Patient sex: M
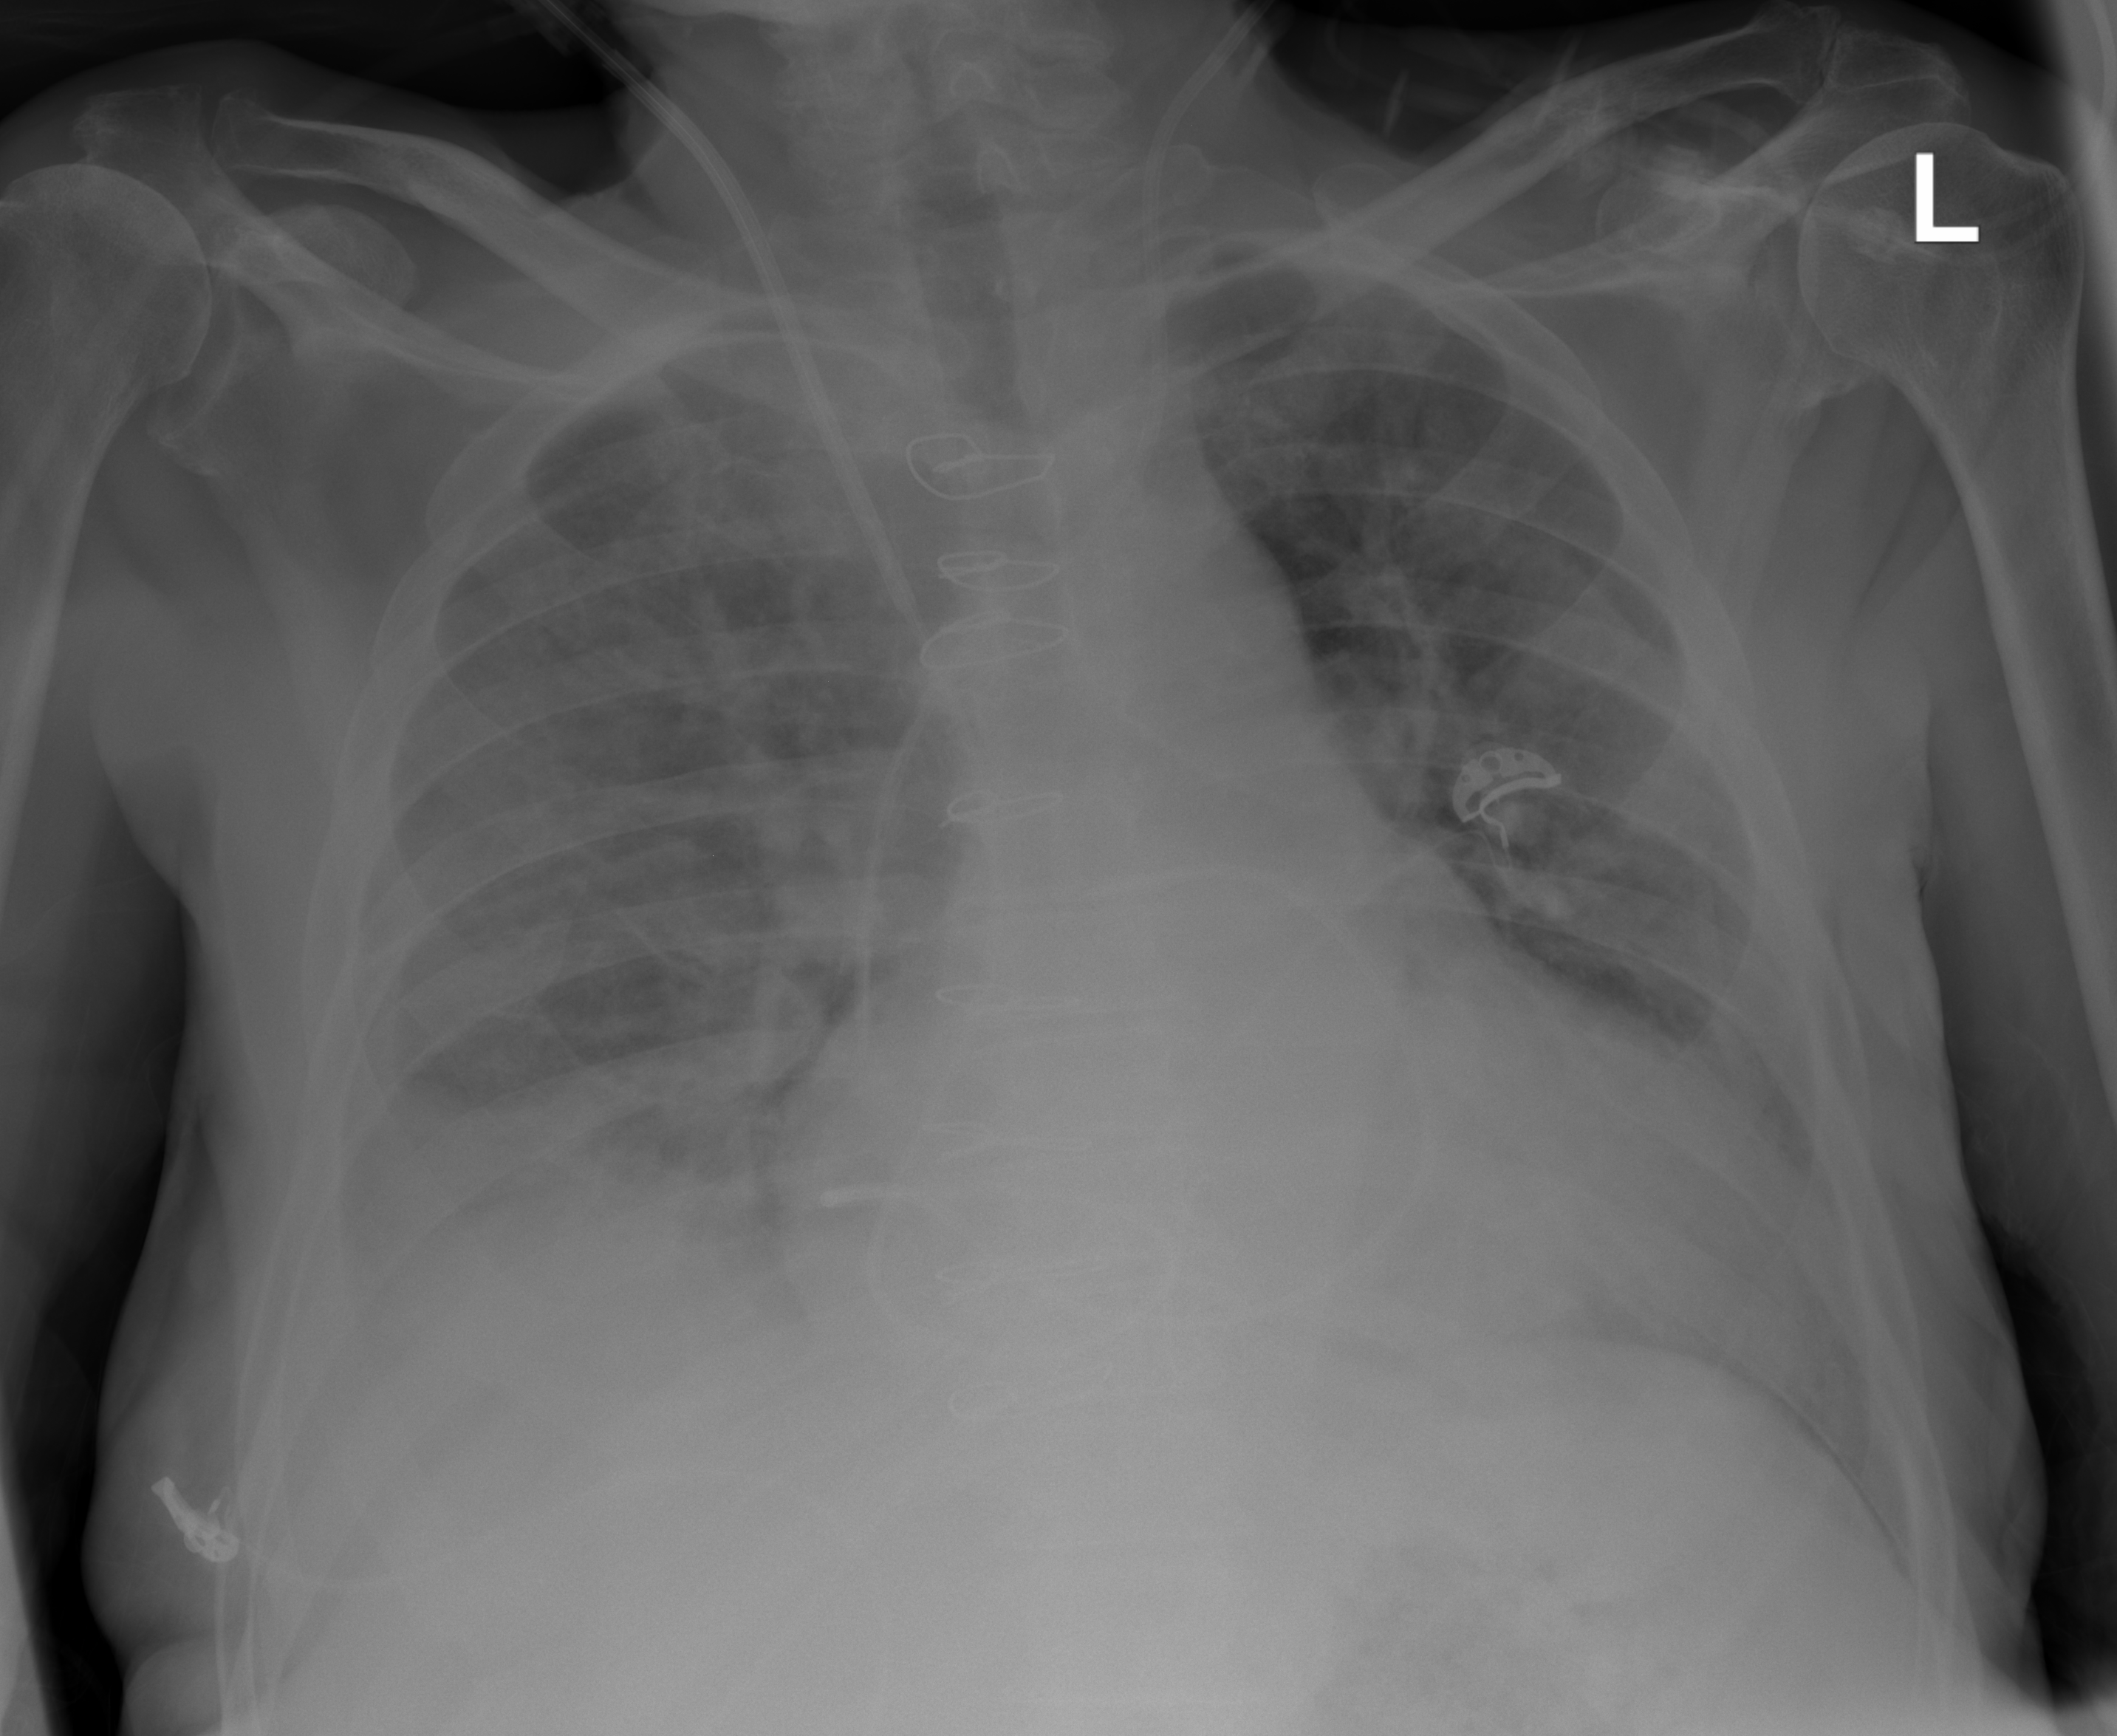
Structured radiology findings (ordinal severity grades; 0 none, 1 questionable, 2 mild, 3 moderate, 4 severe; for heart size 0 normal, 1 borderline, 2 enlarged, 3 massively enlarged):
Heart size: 2
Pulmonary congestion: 3
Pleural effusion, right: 3
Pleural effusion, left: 2
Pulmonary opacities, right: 2
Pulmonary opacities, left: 0
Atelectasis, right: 2
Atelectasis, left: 0